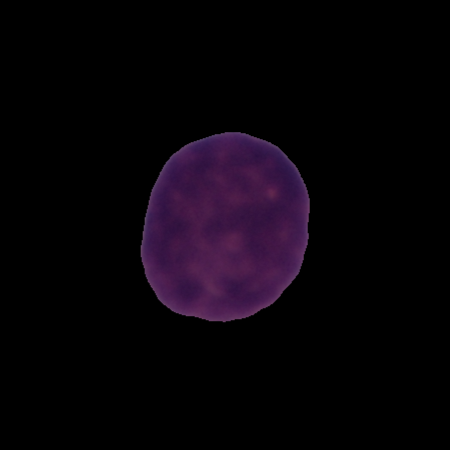
Label: healthy